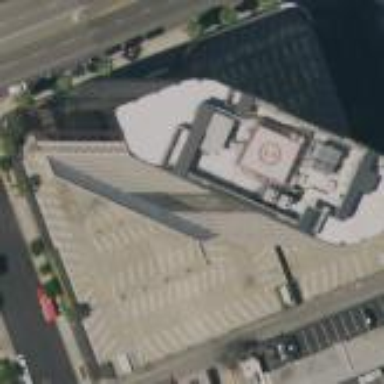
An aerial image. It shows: Commercial building.